Question: UPDATE: got the final error fixed by just actually replacing operator[] with this->operator[].
UPDATE 2: logic_error fixed!
_P error is all that's left! (which only shows up in DUE, not UNO or other boards...)
UPDATE 3: Changing the name of the temp matrix to _Pt worked, might have been a reserved macro?
NEW ERROR:
'''
Arduino: 1.6.1 (Mac OS X), Board: "Arduino Due (Programming Port)"
/Users/zackbright/Documents/Arduino/libraries/StandardCplusplus-master/func_exception.cpp: In function 'void std::__throw_bad_alloc()':
/Users/zackbright/Documents/Arduino/libraries/StandardCplusplus-master/func_exception.cpp:30:18: error: exception handling disabled, use -fexceptions to enable
throw bad_alloc();
^
Error compiling.
'''
Looks like I need to use -fexceptions...
This report would have more information with
"Show verbose output during compilation"
enabled in File > Preferences.
There's a lot here, but I'm hoping that giving everything is what I ought to do to get a good answer to this.
using Arduino 1.6.1 for arduino DUE on OSX.
using this library to get std namespace
'<URL>'
And this is the library I am having trouble compiling:
'<URL>'
I have moved around the filter library into this format to be able to use it fr arduino, and now have been able to at least do an include without it not finding the header files:

As you can see I had to rename the files to .h headers (not sure how necessary this really was), and rename the folder to the same title as my .cpp and .h, and of course edit all the enclosed files to reference files differently:
example
'''
#include "kalman/ekfilter.hpp"
//the "kalman/" is because these used to be in a separate include folder
'''
is now this instead:
'''
#include "ekfilter.h"
'''
So, now, when I just try to compile:
'''
#include <StandardCplusplus.h>
#include <ekfilter.h>
void setup() {
// put your setup code here, to run once:
}
void loop() {
// put your main code here, to run repeatedly:
}
'''
I get this mess of errors shown below.
The first error is really driving me nuts, because this StandardCplusplus library should handle the std:: namespace, and there isn't anything I can ostensibly find wrong with the implementation in that codebase.
From what I see, most of anything following _P is an issue that that first error prevents casting the _P variable as a matrix as defined in kmatrix.h. Weirdly enough, and this may point to a solution, these errors do NOT show up when I compile for Arduino UNO.
The last pair of errors I'm just unclear honestly what it even means.
'''
Arduino: 1.6.1 (Mac OS X), Board: "Arduino Due (Programming Port)"
'''
> In file included from /Users/insertnamehere/Documents/Arduino/libraries/ekfilter/kvector.h:37:0,
from /Users/insertnamehere/Documents/Arduino/libraries/ekfilter/ekfilter.h:33,
from TestKalmanLibrary.ino:2:/Users/insertnamehere/Documents/Arduino/libraries/ekfilter/ktypes.h:74:48: error: expected class-name before '{' token'''
struct KalmanError : public std::logic_error {
^
'''
/Users/insertnamehere/Documents/Arduino/libraries/ekfilter/ktypes.h: In constructor 'Kalman::KalmanError::KalmanError(const string&)':
/Users/insertnamehere/Documents/Arduino/libraries/ekfilter/ktypes.h:82:9: error: class 'Kalman::KalmanError' does not have any field named 'logic_error''''
: logic_error(message) {}
^
'''
In file included from /Users/insertnamehere/Documents/Arduino/libraries/StandardCplusplus-master/cctype:19:0,
from /Users/insertnamehere/Documents/Arduino/libraries/StandardCplusplus-master/istream:21,
from /Users/insertnamehere/Documents/Arduino/libraries/StandardCplusplus-master/iostream:27,
from /Users/insertnamehere/Documents/Arduino/libraries/ekfilter/kvector.h:35,
from /Users/insertnamehere/Documents/Arduino/libraries/ekfilter/ekfilter.h:33,
from TestKalmanLibrary.ino:2:
/Users/insertnamehere/Documents/Arduino/libraries/ekfilter/ekfilter.h: At global scope:/Users/insertnamehere/Documents/Arduino/libraries/ekfilter/ekfilter.h:807:20: error: expected unqualified-id before numeric constant'''
mutable Matrix _P; //!< Temporary matrix.
^
'''
In file included from /Users/insertnamehere/Documents/Arduino/libraries/ekfilter/ekfilter.h:817:0,
from TestKalmanLibrary.ino:2:
/Users/insertnamehere/Documents/Arduino/libraries/ekfilter/ekfilter_impl.h: In member function 'void Kalman::EKFilter::init(Kalman::EKFilter::Vector&, Kalman::EKFilter::Matrix&)':/Users/insertnamehere/Documents/Arduino/libraries/ekfilter/ekfilter_impl.h:196:8: error:request for member 'swap' in '16', which is of non-class type 'int''''
_P.swap(P_);
^
'''
/Users/insertnamehere/Documents/Arduino/libraries/ekfilter/ekfilter_impl.h: In member function 'const Matrix& Kalman::EKFilter::calculateP() const':
/Users/insertnamehere/Documents/Arduino/libraries/ekfilter/ekfilter_impl.h:435:10: error: request for member 'resize' in '16', which is of non-class type 'int''''
_P.resize(n, n); // keep this resize
^
'''
/Users/insertnamehere/Documents/Arduino/libraries/ekfilter/ekfilter_impl.h:439:15: error: expression cannot be used as a function'''
_P(i,i) = U(i,i);
^
'''
/Users/insertnamehere/Documents/Arduino/libraries/ekfilter/ekfilter_impl.h:443:17: error: expression cannot be used as a function'''
_P(i,j) = U(i,j)*U(j,j);
^
'''
/Users/insertnamehere/Documents/Arduino/libraries/ekfilter/ekfilter_impl.h:444:17: error: expression cannot be used as a function'''
_P(i,i) += U(i,j)*_P(i,j);
^
'''
/Users/insertnamehere/Documents/Arduino/libraries/ekfilter/ekfilter_impl.h:444:35: error: expression cannot be used as a function'''
_P(i,i) += U(i,j)*_P(i,j);
^
'''
/Users/insertnamehere/Documents/Arduino/libraries/ekfilter/ekfilter_impl.h:447:19: error: expression cannot be used as a function'''
_P(i,j) += U(i,k)*U(j,k)*U(k,k);
^
'''
/Users/insertnamehere/Documents/Arduino/libraries/ekfilter/ekfilter_impl.h:450:17: error: expression cannot be used as a function'''
_P(j,i) = _P(i,j);
^
'''
/Users/insertnamehere/Documents/Arduino/libraries/ekfilter/ekfilter_impl.h:450:27: error: expression cannot be used as a function'''
_P(j,i) = _P(i,j);
^
'''
/Users/insertnamehere/Documents/Arduino/libraries/ekfilter/ekfilter_impl.h: In member function 'virtual void Kalman::EKFilter::sizeUpdate()':
/Users/insertnamehere/Documents/Arduino/libraries/ekfilter/ekfilter_impl.h:572:26: error: expression cannot be used as a function'''
U(i,j) = _P(i,j);
^
'''
/Users/insertnamehere/Documents/Arduino/libraries/ekfilter/ekfilter_impl.h:583:10: error: request for member 'resize' in '16', which is of non-class type 'int''''
_P.resize(n, nn);
^
'''
/Users/insertnamehere/Documents/Arduino/libraries/ekfilter/ekfilter_impl.h:586:17: error: expression cannot be used as a function'''
_P(i,j) = U(i,j);
^
'''
In file included from /Users/insertnamehere/Documents/Arduino/libraries/ekfilter/kvector.h:34:0,
from /Users/insertnamehere/Documents/Arduino/libraries/ekfilter/ekfilter.h:33,
from TestKalmanLibrary.ino:2:
/Users/insertnamehere/Documents/Arduino/libraries/StandardCplusplus-master/string: In instantiation of 'std::basic_string::size_type std::basic_string::find_first_not_of(const std::basic_string&, std::basic_string::size_type) const [with Ch = char; Tr = std::char_traits; A = std::allocator; std::basic_string::size_type = unsigned int]':
/Users/insertnamehere/Documents/Arduino/libraries/ekfilter/kvector_impl.h:66:42: required from here
/Users/insertnamehere/Documents/Arduino/libraries/StandardCplusplus-master/string:518:64: note: declarations in dependent base 'std::vector >' are not found by unqualified lookup'''
if( Tr::eq(str<URL>{
^
'''
/Users/insertnamehere/Documents/Arduino/libraries/StandardCplusplus-master/string:518:64: note: use 'this->operator[]' instead
Error compiling.
So there's a lot to fix here, but this is all after I fixed some issues with the way the library was formatted already:
I had to add -fpermissive to "/boards.txt" compiling preferences
there was a weird implementation in their code that wouldn't compile, I changed this:
'''
// These are explicitly GNU C++ specific.
// This is the exception class we report -- "GNUCC++".
const _Unwind_Exception_Class __gxx_exception_class
= ((((((((_Unwind_Exception_Class) 'G'
<< 8 | (_Unwind_Exception_Class) 'N')
<< 8 | (_Unwind_Exception_Class) 'U')
<< 8 | (_Unwind_Exception_Class) 'C')
<< 8 | (_Unwind_Exception_Class) 'C')
<< 8 | (_Unwind_Exception_Class) '+')
<< 8 | (_Unwind_Exception_Class) '+')
<< 8 | (_Unwind_Exception_Class) '');
'''
to this:
'''
const _Unwind_Exception_Class __gxx_exception_class = "GNUCC++";
'''
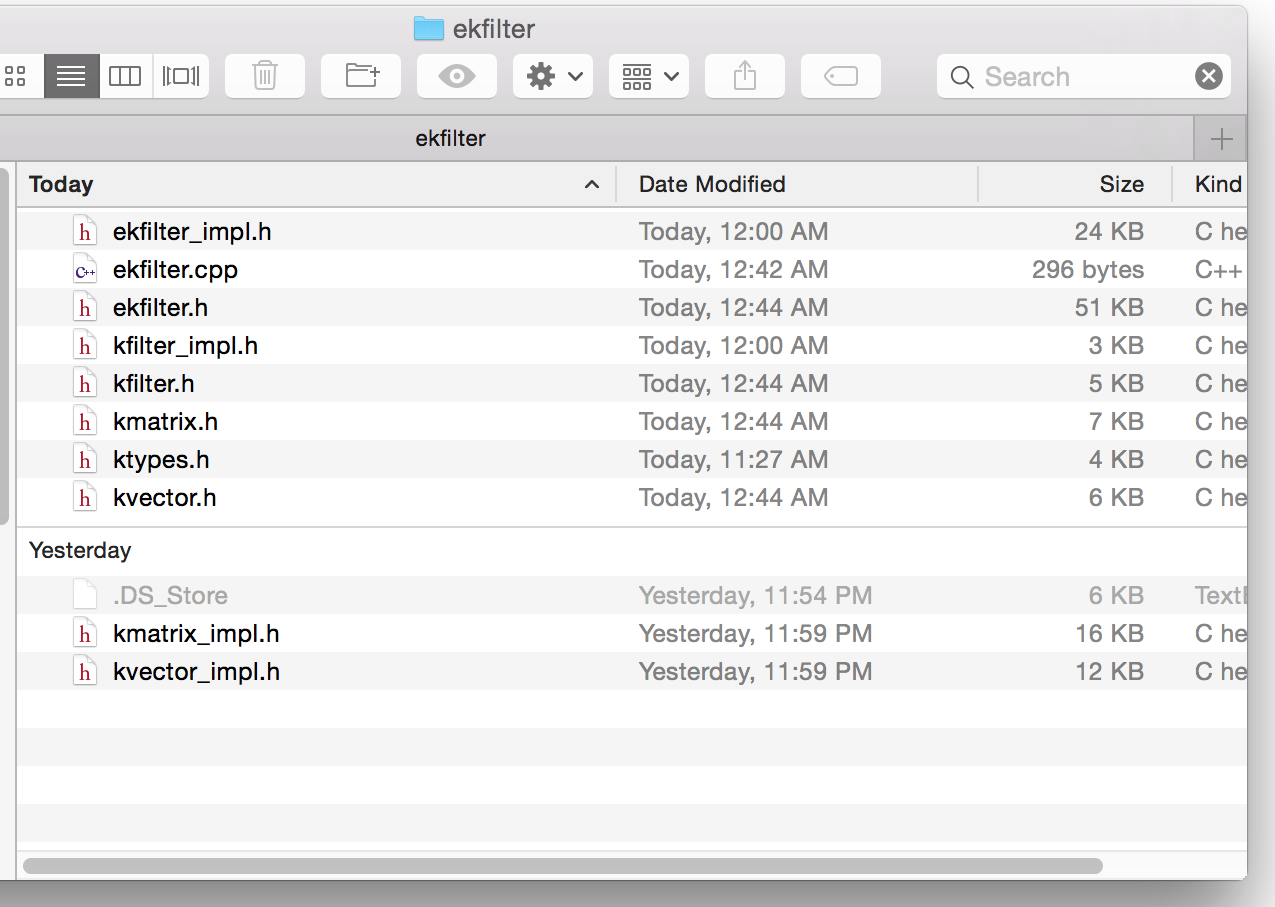
Answer: ALL ISSUES RESOLVED NOW.
Last error solved by including -fexceptions in my compiler flags.
Thanks for the help guys.